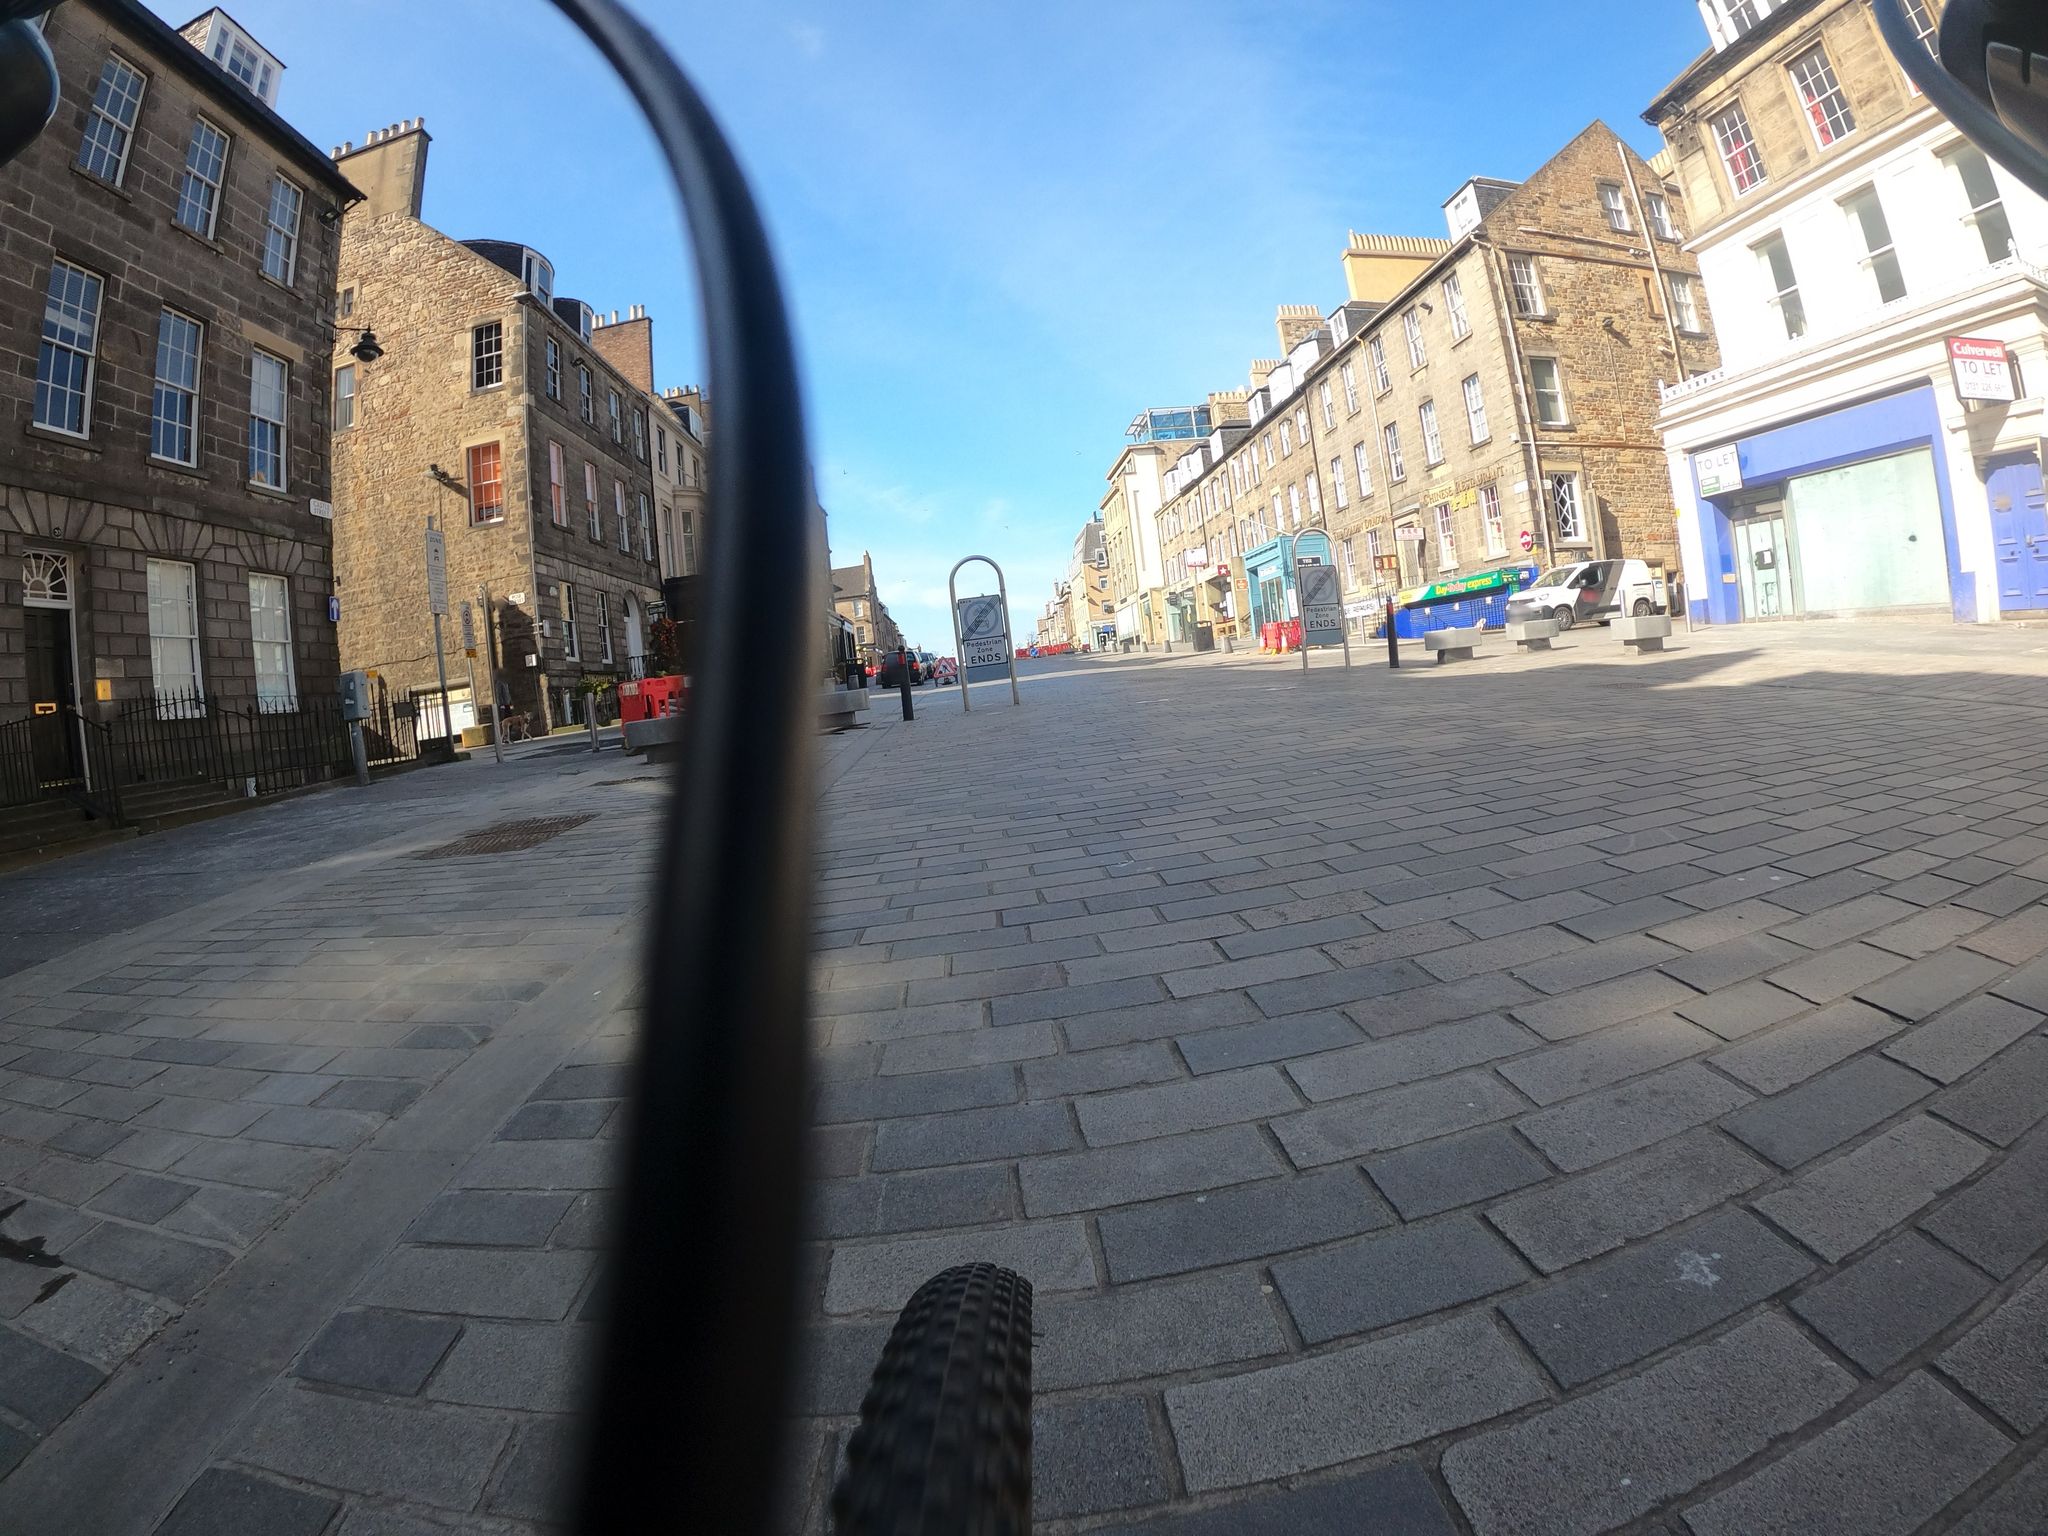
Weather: clear
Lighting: day
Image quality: good
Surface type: walking surface
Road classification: pedestrian, unclassified
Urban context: urban centre
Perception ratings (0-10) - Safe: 6.37, Lively: 9.44, Beautiful: 6.32, Boring: 5.31, Depressing: 2.01, Wealthy: 8.04